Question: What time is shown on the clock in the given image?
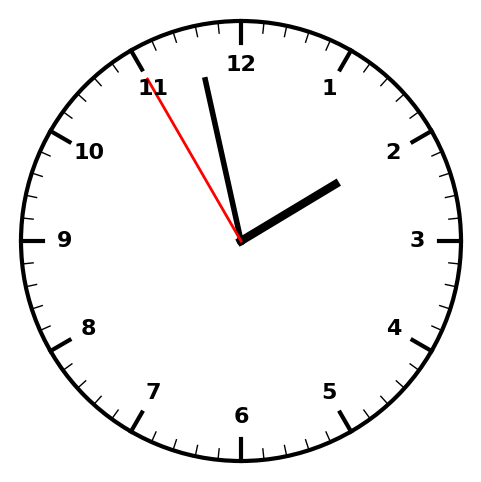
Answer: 01:57:55